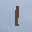
Label: 1